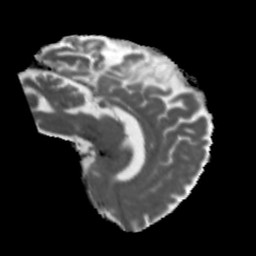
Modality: MD
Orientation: sagittal
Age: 43
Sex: male
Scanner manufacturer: siemens
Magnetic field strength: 3 T
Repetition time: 5.47 s
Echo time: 0.0854 s